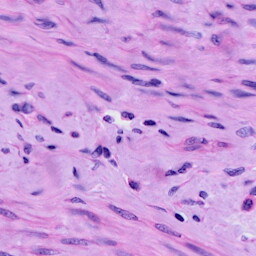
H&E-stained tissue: Cervix